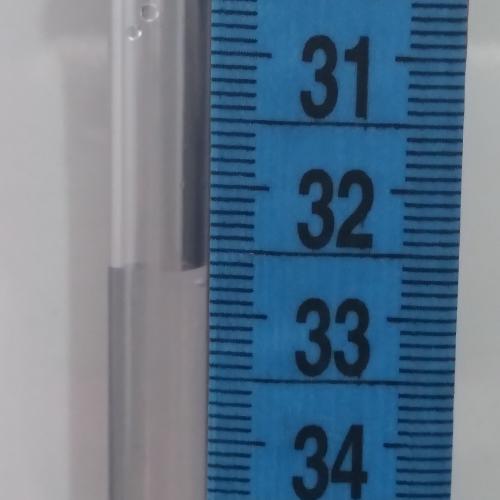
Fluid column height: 32.6 cm